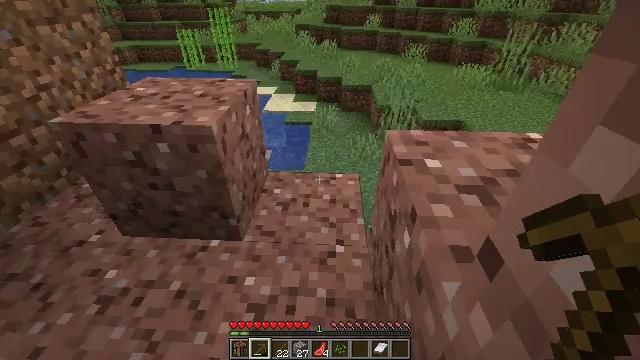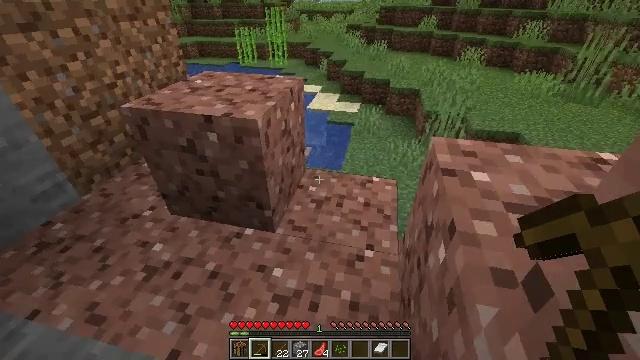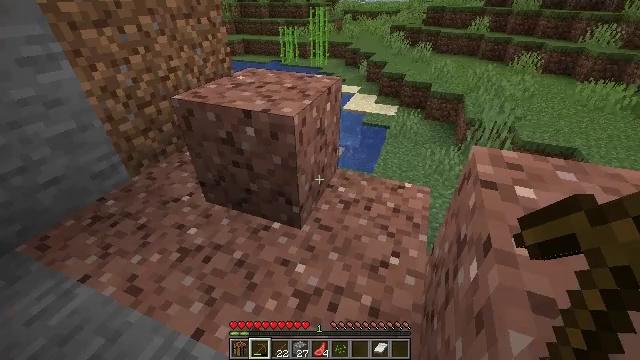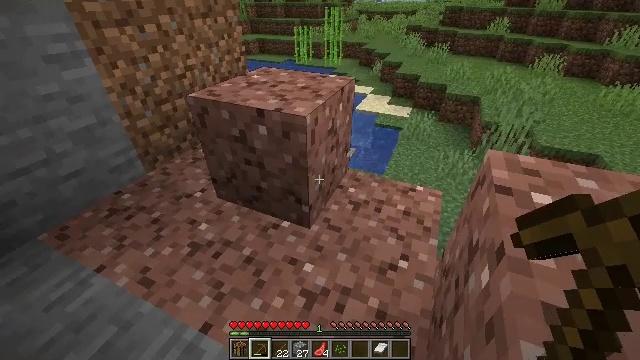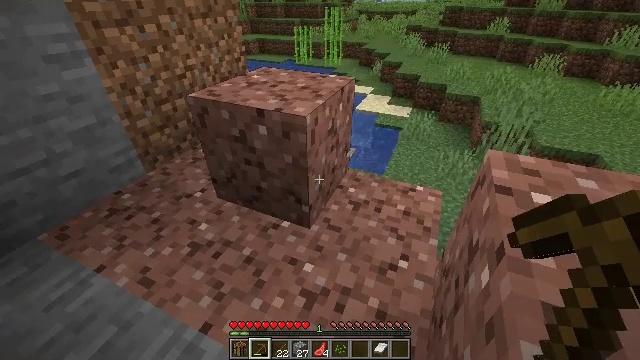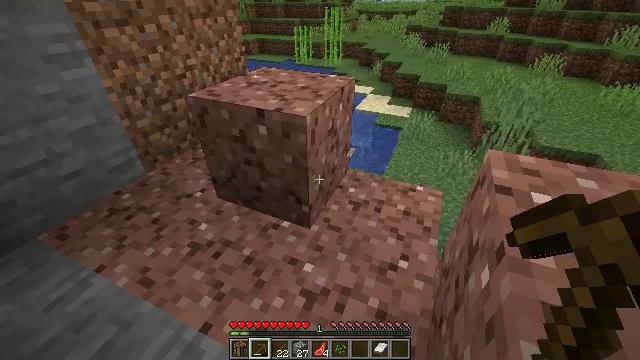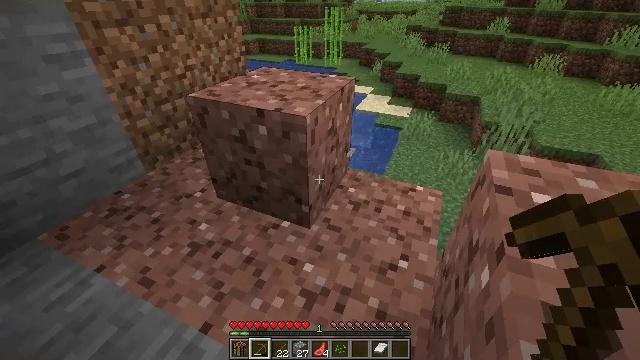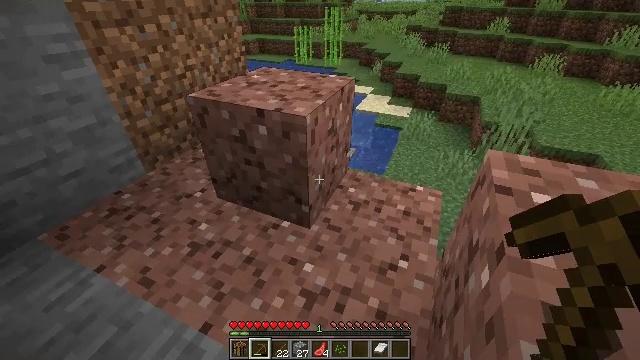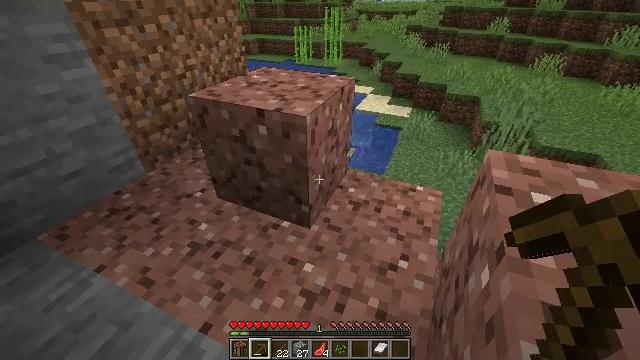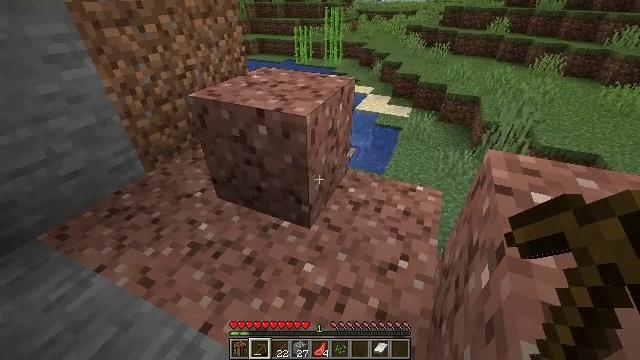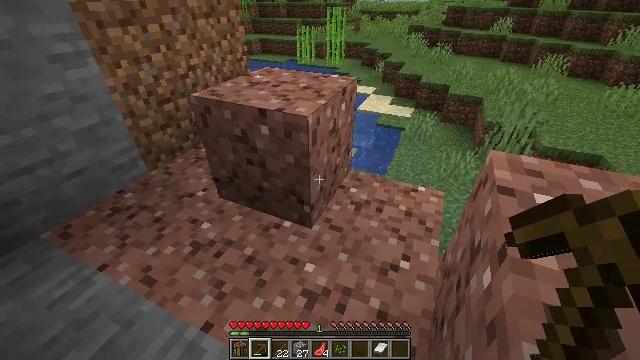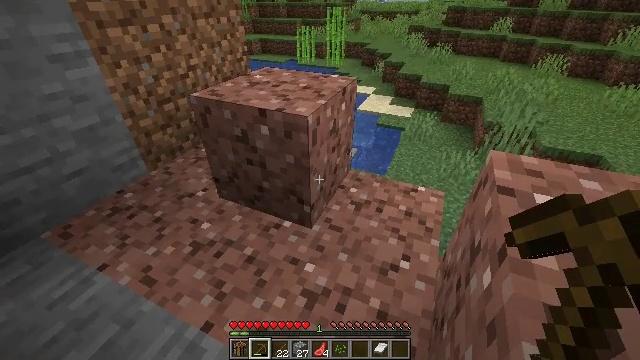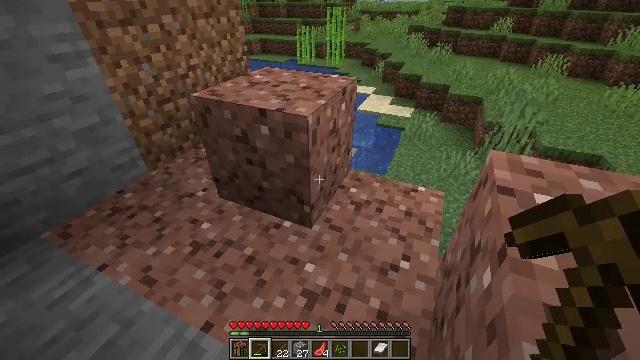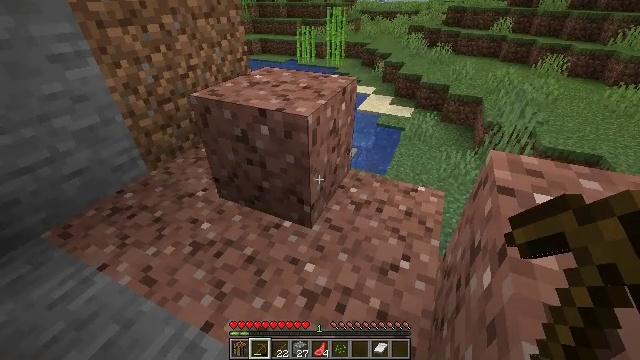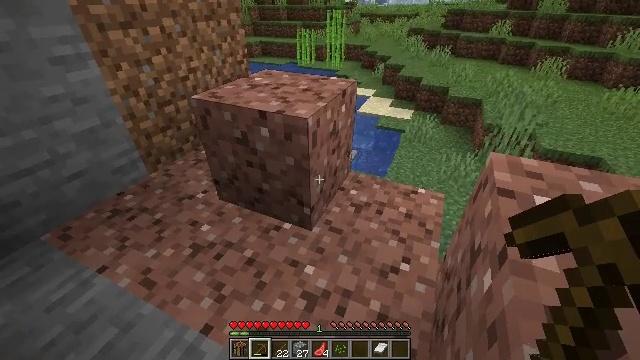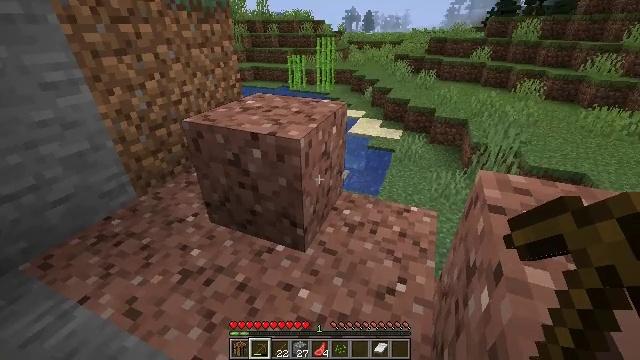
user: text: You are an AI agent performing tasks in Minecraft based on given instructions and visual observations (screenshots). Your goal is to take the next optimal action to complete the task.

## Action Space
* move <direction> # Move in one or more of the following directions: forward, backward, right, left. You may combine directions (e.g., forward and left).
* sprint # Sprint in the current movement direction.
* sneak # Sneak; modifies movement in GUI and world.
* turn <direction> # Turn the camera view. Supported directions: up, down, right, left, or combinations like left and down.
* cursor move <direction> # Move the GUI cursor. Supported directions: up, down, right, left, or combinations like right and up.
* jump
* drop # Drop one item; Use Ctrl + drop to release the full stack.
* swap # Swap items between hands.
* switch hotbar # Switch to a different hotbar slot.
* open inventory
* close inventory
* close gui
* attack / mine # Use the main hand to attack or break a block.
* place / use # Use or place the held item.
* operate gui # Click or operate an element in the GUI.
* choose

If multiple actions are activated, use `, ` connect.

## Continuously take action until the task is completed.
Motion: motion action
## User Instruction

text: Collect sugar cane near water sources.
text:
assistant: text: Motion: turn left
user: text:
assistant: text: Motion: turn left
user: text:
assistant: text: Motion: turn left
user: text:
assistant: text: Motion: no_op
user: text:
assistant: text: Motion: no_op
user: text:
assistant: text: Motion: no_op
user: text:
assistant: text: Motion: no_op
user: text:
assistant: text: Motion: no_op
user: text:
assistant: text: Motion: no_op
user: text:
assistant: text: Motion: no_op
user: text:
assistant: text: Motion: no_op
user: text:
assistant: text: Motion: no_op
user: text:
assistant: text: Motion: no_op
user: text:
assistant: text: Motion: no_op
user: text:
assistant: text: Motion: turn right and up
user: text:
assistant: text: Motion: turn up
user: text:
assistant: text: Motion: move forward
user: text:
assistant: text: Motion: move forward
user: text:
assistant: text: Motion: move forward
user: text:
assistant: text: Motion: move forward
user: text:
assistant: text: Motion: move forward, turn right
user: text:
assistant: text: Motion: move forward, turn right
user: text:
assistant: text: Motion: move forward, turn right
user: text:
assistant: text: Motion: turn right
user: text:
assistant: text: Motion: turn right
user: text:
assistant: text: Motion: turn right
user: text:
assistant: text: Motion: turn right and down
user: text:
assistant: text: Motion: turn right
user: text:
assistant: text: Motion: turn right
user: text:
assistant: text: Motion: move forward, turn right